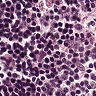
Metastatic tissue present: no